RGB frame:
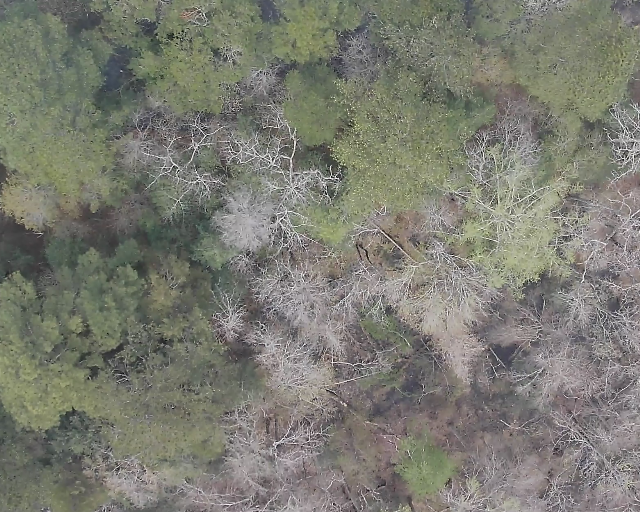
Thermal frame:
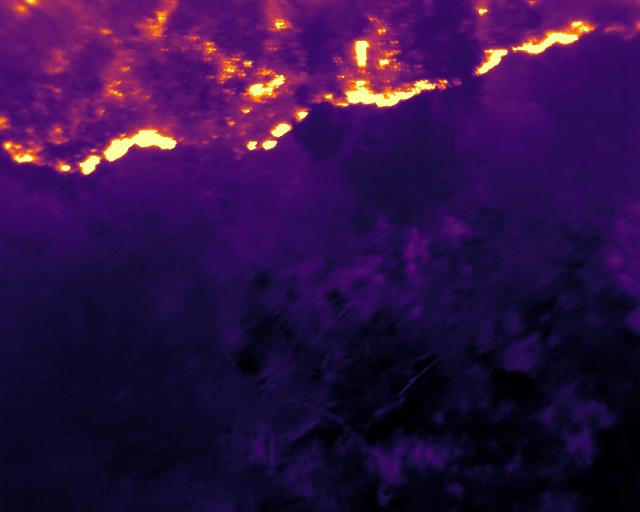
Captured: 2026-02-26 03:10:43
Pixels at or above 80 °C: 2033 (fraction of frame: 0.006204)